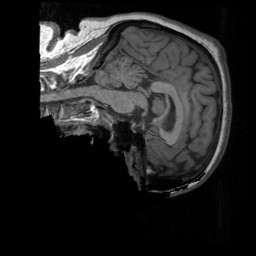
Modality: T1w
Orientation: sagittal
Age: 43
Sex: female
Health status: ill
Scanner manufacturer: siemens
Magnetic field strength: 3 T
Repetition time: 1.9 s
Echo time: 0.00247 s